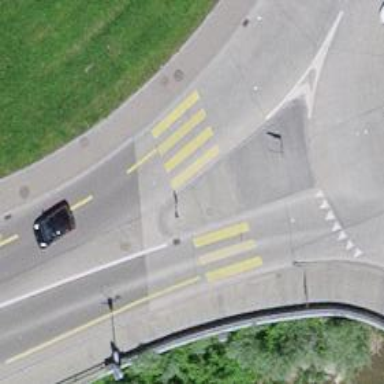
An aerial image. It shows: Footway along the road.